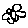
Label: flower